Current action and preconditions to check: trajectory_clear

Your task: For each precondition in the list above, predict whether it will hold at this action.

Consider the current scene as observed from the mobile robot's camera, and analyze the predicted future states of all dynamic agents (e.g., people, animals, vehicles, or any moving entities) within the NEXT SECOND.

IMPORTANT: Only answer "very likely" if you are absolutely certain—based on strong, clear evidence—that a dynamic agent will violate the precondition in the predicted future state. Do NOT answer "very likely" for unlikely, ambiguous, or low-probability risks.

Ask yourself for each precondition: Is there a high probability, with clear and convincing evidence, that the predicted future states of any dynamic agent will interfere with the predicted future state of the currently executing action within the NEXT SECOND, causing that precondition to fail?

Assess the risk level based on these predictions. Use "likely" or "very likely" if motions create a clear risk of interference.

Use "neutral" or "improbable" if agents are nearby but their predicted paths are clearly diverging or non-conflicting.

Failure Risk Categories: "very improbable", "improbable", "neutral", "likely", "very likely"

Answer Format: Output ONLY the probability_of_failure value from these categories: "very improbable", "improbable", "neutral", "likely", "very likely"

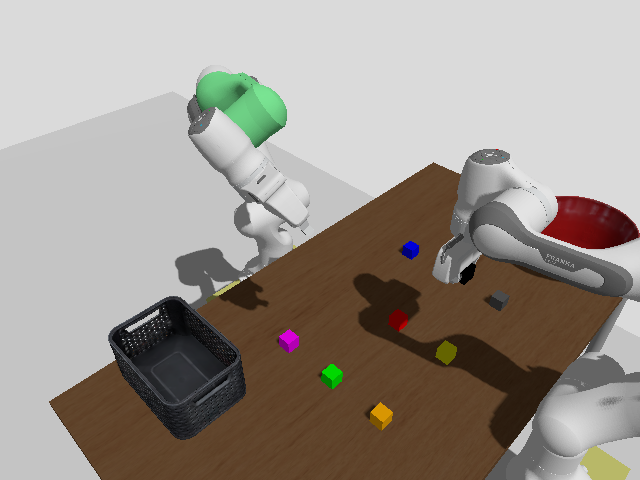

Answer: very improbable